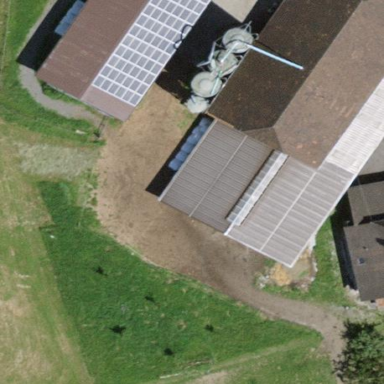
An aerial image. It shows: Barn.